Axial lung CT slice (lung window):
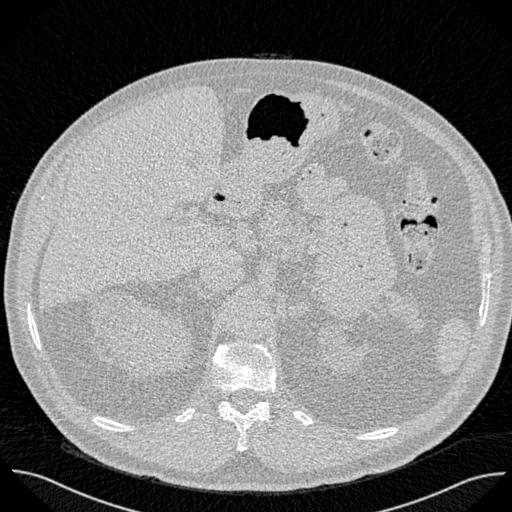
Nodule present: no